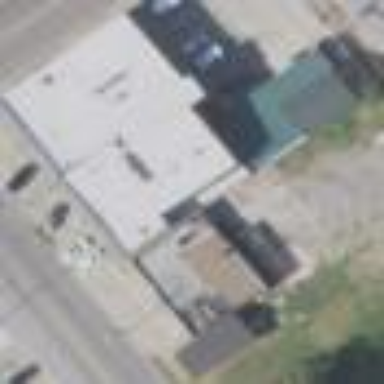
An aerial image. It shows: Commercial building.